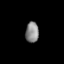
Tissue: lung
Cell type: Epithelial cells
Senescence score: 0.2177
Nuclear area (px): 263
Mean DAPI intensity: 138.951